Interaction volume radius: 5 \u00c5
Interaction volume height: 45 \u00c5
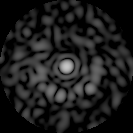
Disorder parameter: 0.8631